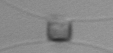
Label: Chaetoceros_similis